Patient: sex F, age 64
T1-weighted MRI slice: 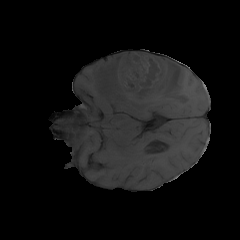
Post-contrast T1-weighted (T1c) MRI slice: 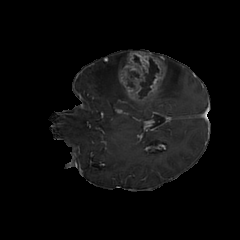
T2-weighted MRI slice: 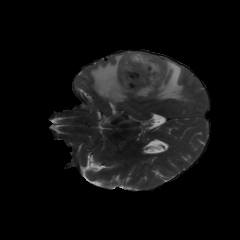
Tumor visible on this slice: yes
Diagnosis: Glioblastoma, IDH-wildtype
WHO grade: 4